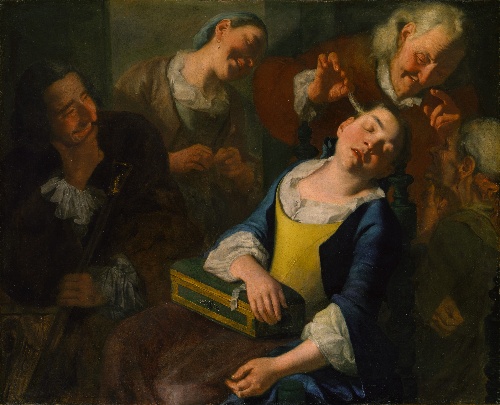
Title: Teasing a Sleeping Girl
Artist: Gaspare Traversi
Artist bio: Italian, Neapolitan, ca. 1722–1770
Date: ca. 1760
Object type: Painting
Classification: Paintings
Medium: Oil on canvas
Dimensions: 34 1/8 x 42 3/8 in. (86.7 x 107.6 cm)
Department: European Paintings
Credit line: Bequest of Harry G. Sperling, 1971
Accession year: 1976
Repository: Metropolitan Museum of Art, New York, NY
Tags: Girls|Men|Women|Sleeping